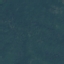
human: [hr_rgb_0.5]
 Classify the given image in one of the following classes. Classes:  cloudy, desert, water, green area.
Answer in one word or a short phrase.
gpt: green area